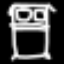
Label: bed